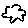
Label: cloud